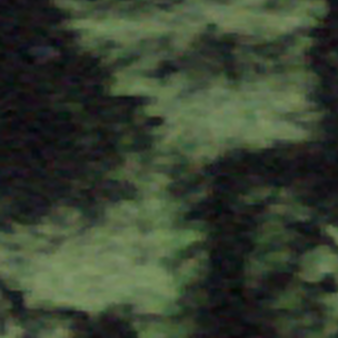
Label: other